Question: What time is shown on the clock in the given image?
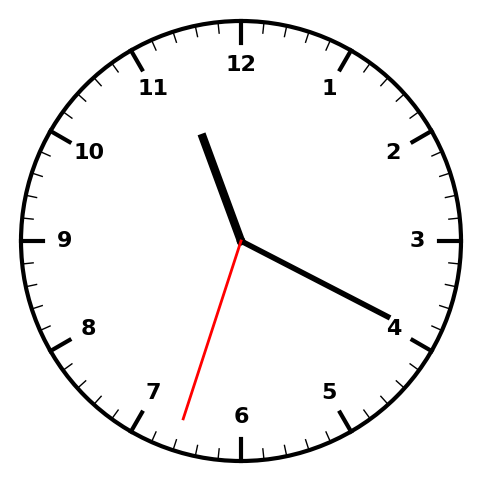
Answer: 11:19:33